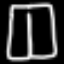
Label: pants